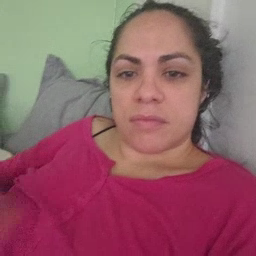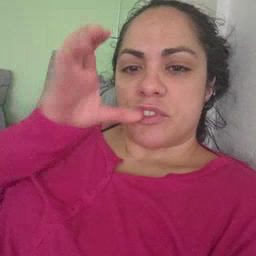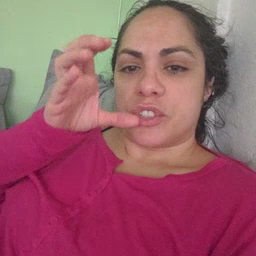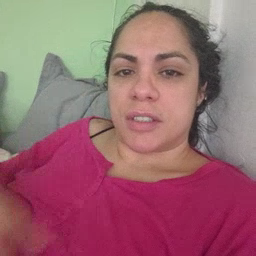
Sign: drink